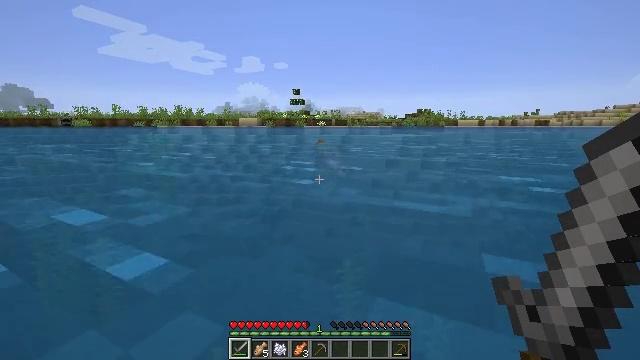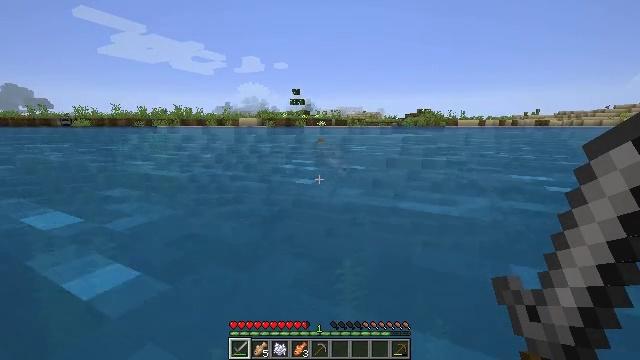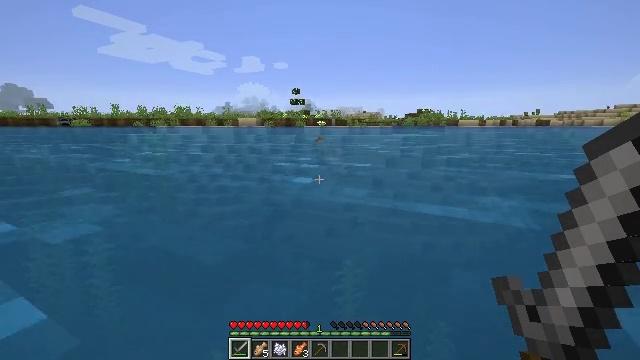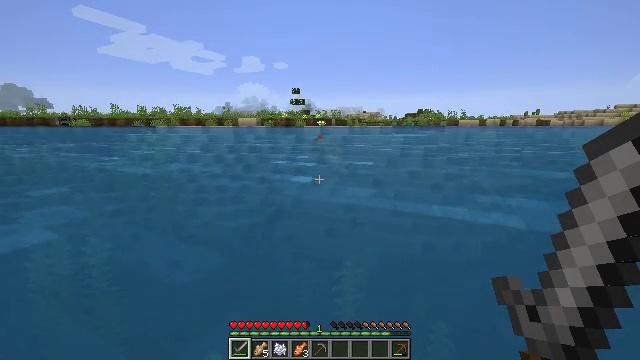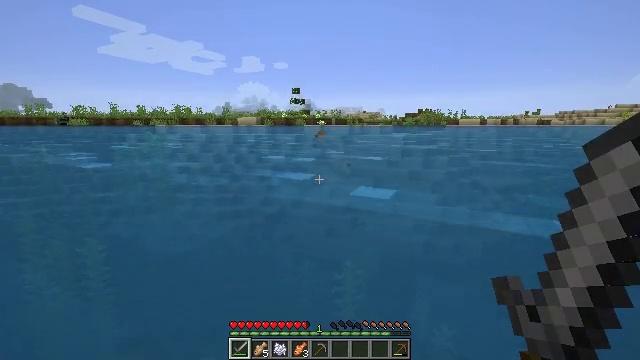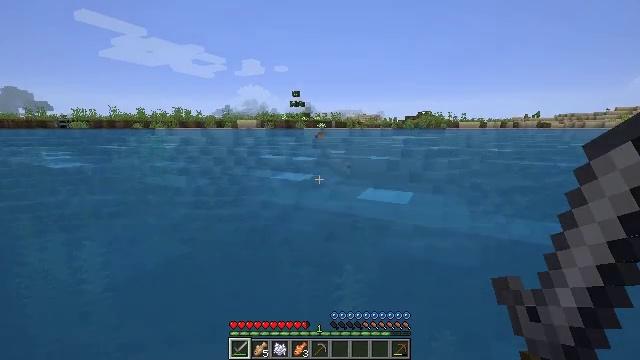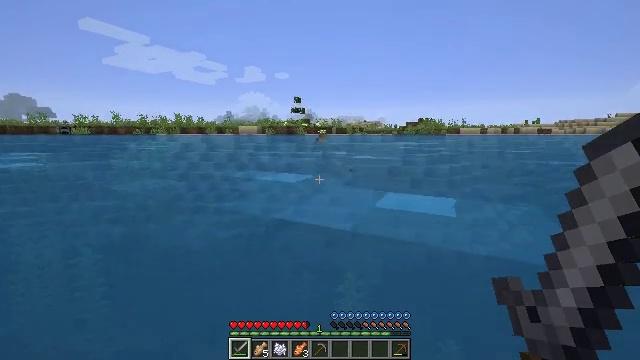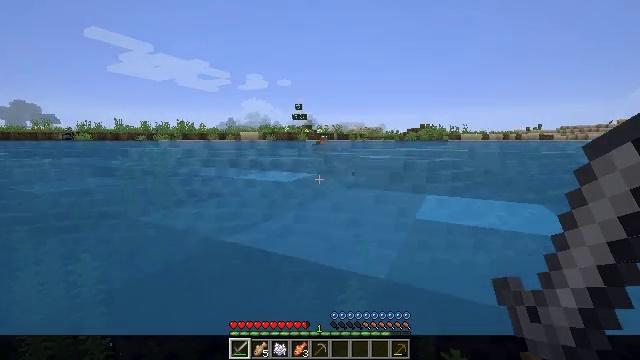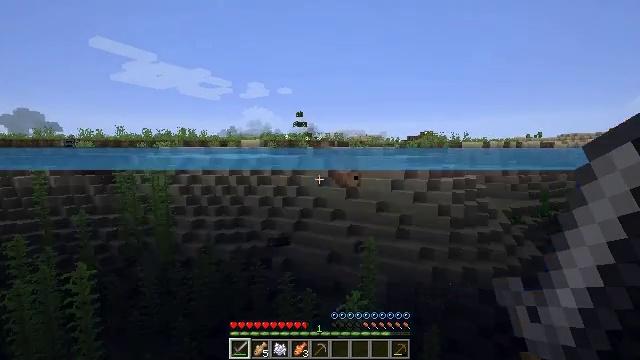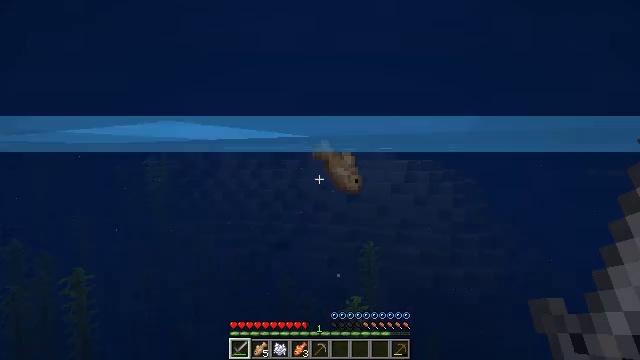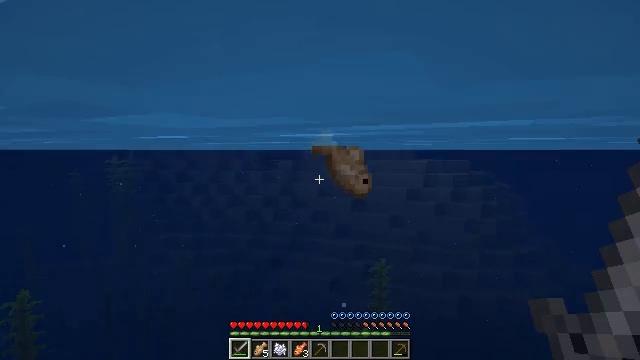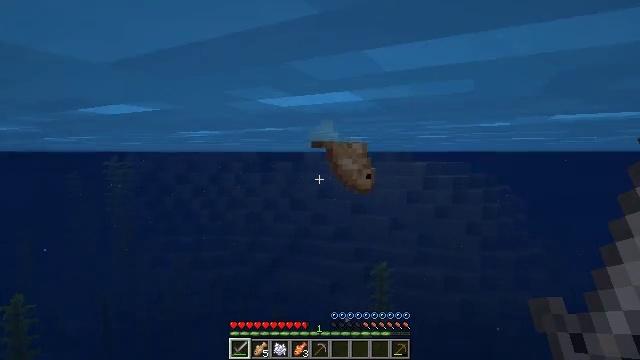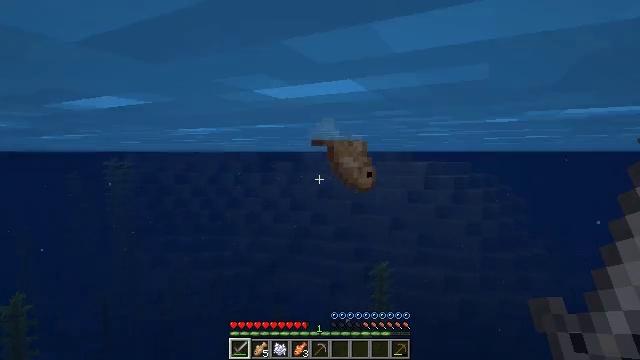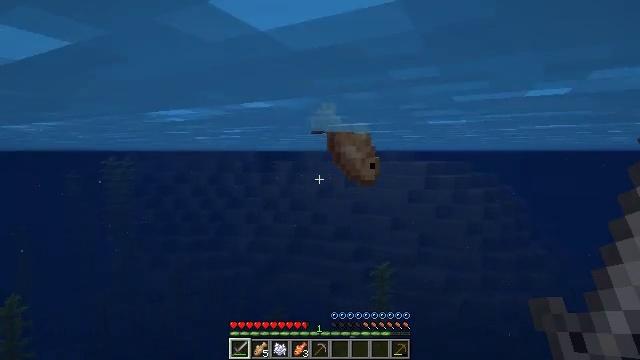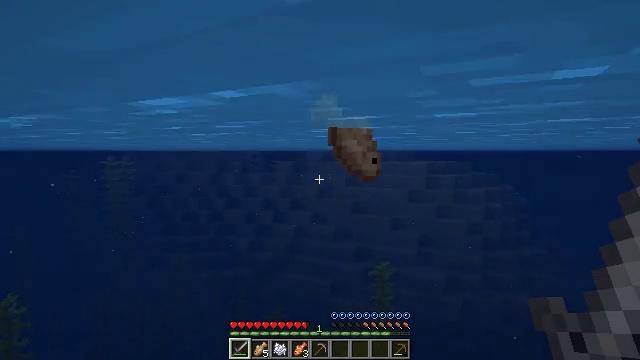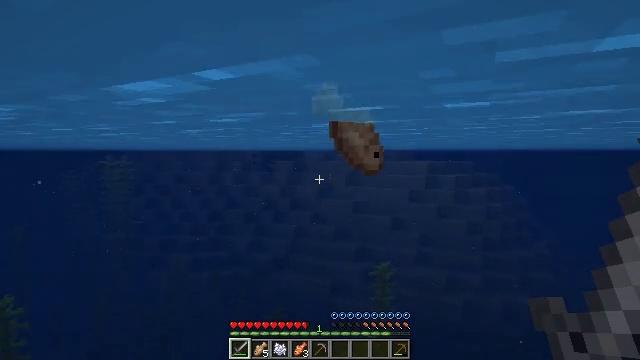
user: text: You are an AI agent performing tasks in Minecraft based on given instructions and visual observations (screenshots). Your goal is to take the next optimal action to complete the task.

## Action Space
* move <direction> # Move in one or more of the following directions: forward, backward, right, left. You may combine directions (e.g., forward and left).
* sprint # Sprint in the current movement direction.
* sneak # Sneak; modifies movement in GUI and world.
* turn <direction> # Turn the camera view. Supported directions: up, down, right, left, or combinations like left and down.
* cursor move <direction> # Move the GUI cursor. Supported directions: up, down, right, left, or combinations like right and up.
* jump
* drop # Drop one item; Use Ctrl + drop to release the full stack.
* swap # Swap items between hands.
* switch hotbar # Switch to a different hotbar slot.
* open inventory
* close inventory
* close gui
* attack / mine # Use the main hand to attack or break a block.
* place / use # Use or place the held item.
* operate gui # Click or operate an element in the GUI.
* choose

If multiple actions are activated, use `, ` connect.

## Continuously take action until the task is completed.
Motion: motion action
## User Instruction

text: Catch and kill the tropical fish.
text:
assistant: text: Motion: move forward
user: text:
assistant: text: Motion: move forward
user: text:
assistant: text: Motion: move forward
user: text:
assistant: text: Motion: move forward
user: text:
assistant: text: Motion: move forward
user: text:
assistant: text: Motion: move forward, turn up
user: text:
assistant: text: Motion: move forward, turn up
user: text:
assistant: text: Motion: move forward, turn up
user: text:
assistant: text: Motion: move forward
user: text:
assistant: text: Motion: move forward
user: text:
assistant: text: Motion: move forward
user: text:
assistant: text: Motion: move forward
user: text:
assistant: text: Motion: move forward
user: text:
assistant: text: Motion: move forward
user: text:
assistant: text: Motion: move forward
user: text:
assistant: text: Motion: move forward
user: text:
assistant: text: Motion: move forward
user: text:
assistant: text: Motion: move forward, sprint
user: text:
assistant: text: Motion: move forward, sprint
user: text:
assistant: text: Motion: move forward, sprint
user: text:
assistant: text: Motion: move forward, sprint
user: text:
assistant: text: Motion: move forward, sprint
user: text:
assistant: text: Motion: move forward, sprint
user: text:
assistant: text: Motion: move forward
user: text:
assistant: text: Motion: move forward, turn right
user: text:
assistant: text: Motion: move forward, turn right
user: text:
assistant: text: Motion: move forward, turn right, jump
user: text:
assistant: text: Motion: move forward, jump
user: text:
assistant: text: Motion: move forward, jump
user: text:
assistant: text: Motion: move forward, jump